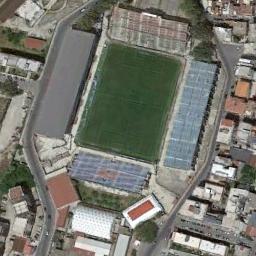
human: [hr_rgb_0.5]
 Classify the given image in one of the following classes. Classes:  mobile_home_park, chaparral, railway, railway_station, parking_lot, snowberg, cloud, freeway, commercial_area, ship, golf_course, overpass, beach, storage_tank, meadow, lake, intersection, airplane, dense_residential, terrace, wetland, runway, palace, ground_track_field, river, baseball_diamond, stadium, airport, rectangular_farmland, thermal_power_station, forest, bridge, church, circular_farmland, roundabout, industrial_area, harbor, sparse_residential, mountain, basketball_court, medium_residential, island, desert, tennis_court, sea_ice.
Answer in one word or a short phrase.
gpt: stadium